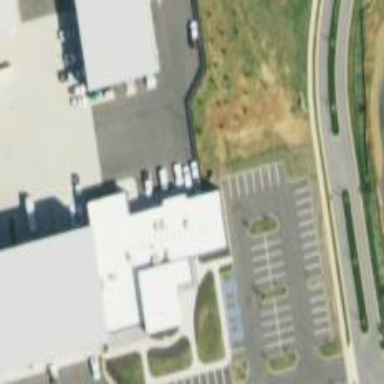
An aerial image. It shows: Government transportation office building.